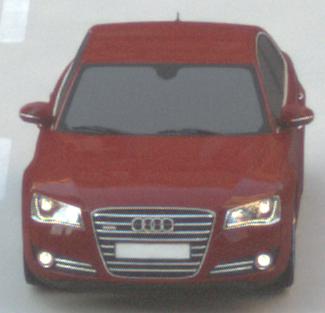
Make: Audi
Model: A8 D4
Model produced from: 2009
Model produced until: 2017
Doors: 4
Color: red
Road condition: dry road
Daytime: sunrise or sunset
Contrast: low contrast